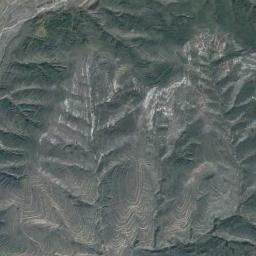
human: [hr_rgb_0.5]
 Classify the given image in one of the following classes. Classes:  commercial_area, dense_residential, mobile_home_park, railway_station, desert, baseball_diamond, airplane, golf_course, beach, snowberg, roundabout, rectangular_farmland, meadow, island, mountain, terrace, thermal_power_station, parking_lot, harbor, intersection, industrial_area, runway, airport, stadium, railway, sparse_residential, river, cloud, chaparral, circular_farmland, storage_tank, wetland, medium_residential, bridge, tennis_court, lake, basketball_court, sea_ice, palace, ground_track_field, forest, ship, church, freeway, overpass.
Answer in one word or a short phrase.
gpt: mountain